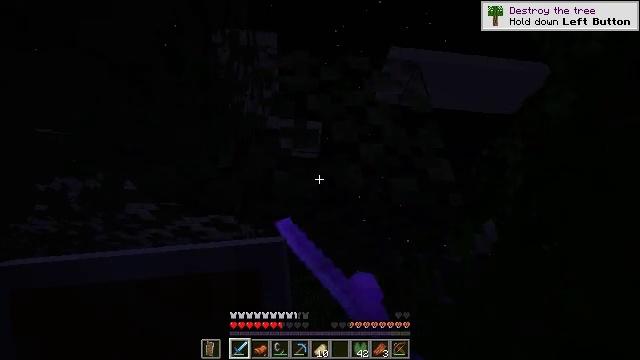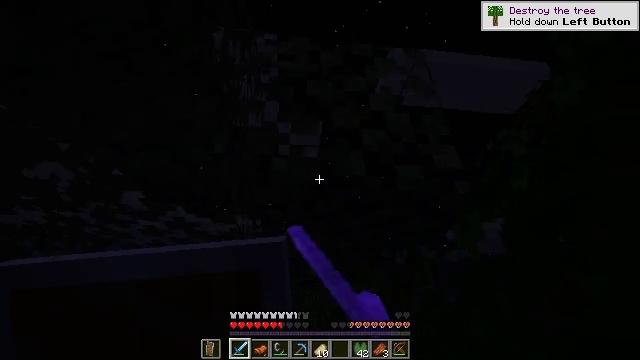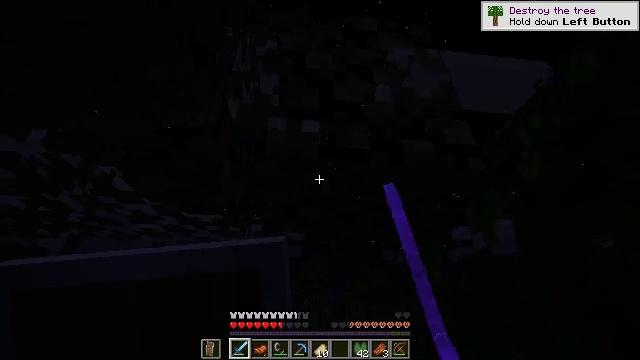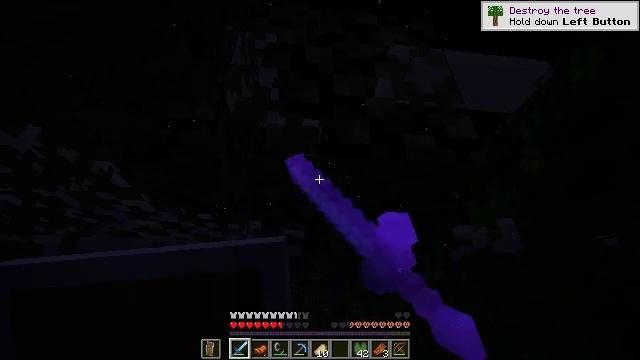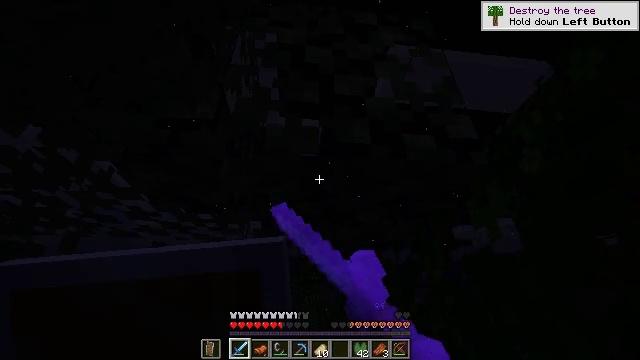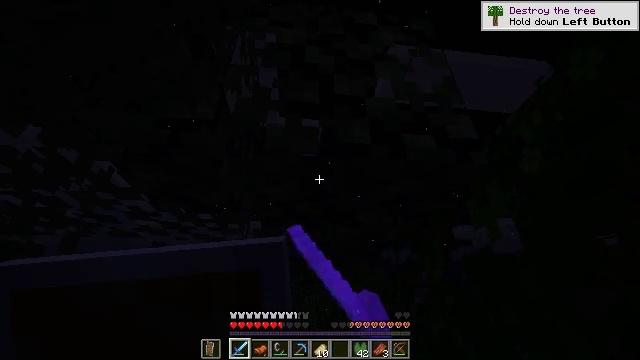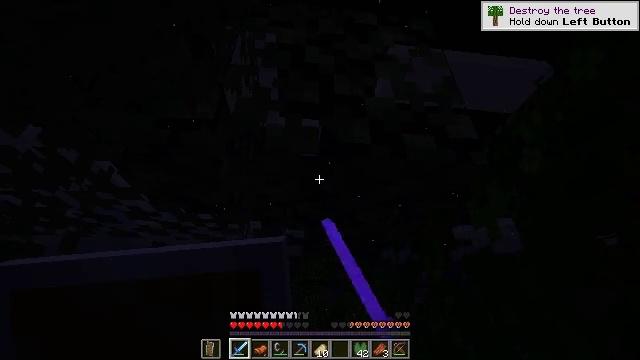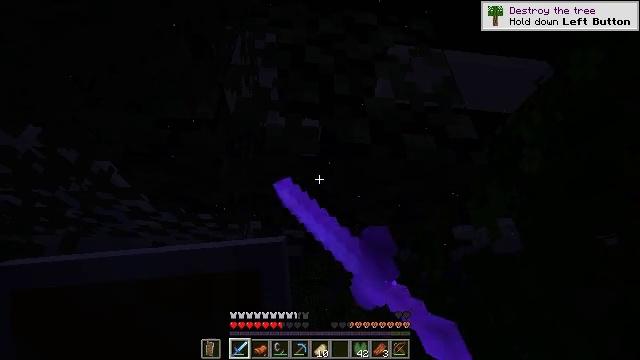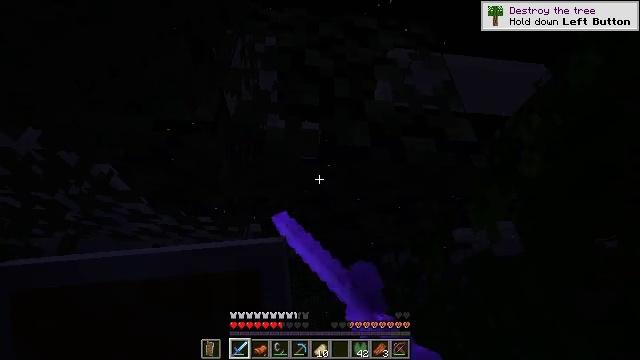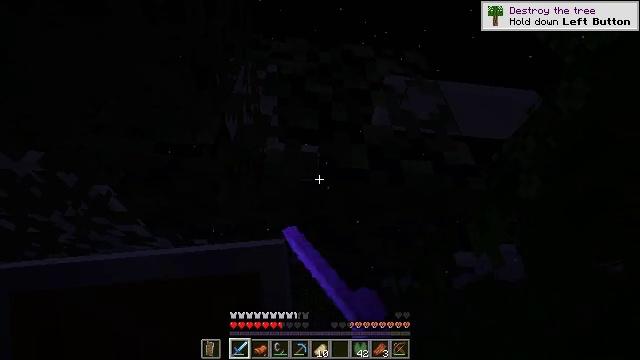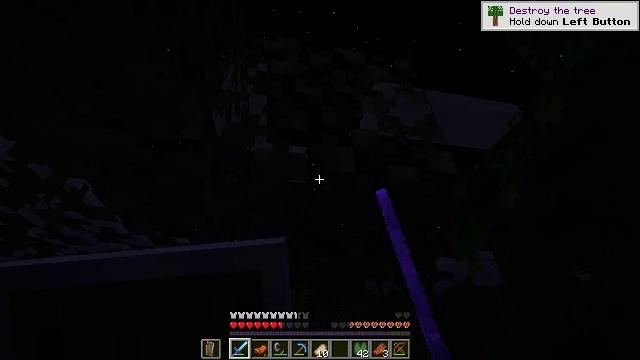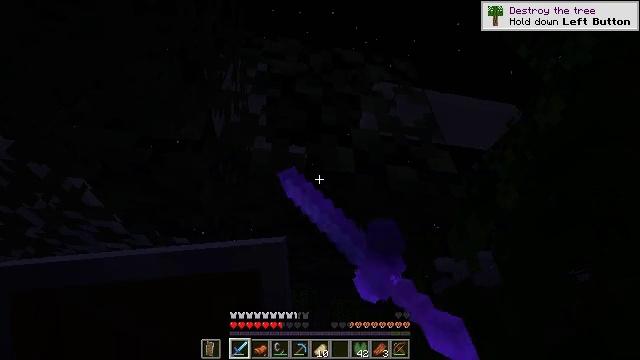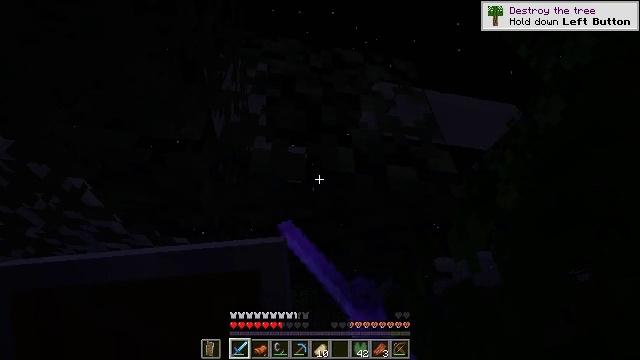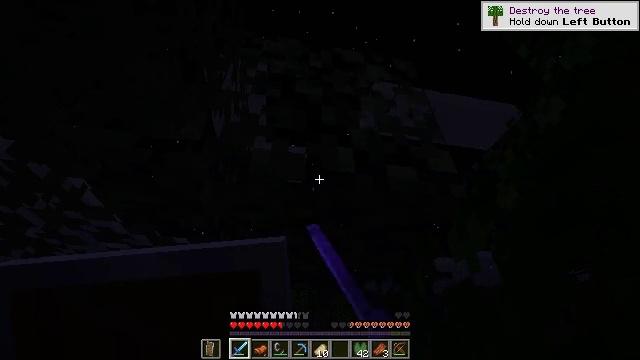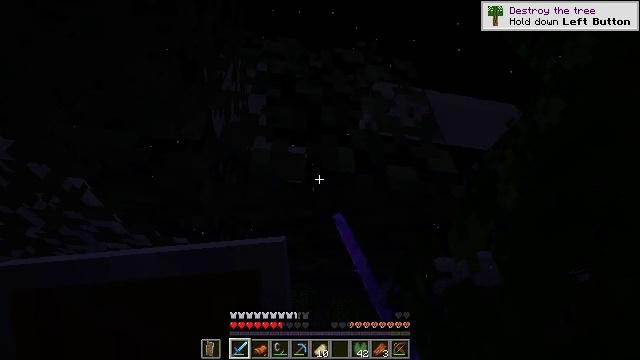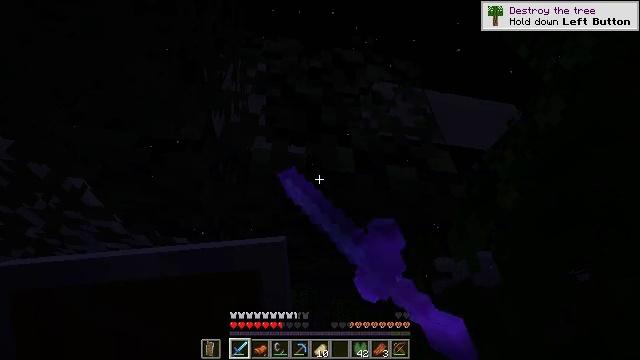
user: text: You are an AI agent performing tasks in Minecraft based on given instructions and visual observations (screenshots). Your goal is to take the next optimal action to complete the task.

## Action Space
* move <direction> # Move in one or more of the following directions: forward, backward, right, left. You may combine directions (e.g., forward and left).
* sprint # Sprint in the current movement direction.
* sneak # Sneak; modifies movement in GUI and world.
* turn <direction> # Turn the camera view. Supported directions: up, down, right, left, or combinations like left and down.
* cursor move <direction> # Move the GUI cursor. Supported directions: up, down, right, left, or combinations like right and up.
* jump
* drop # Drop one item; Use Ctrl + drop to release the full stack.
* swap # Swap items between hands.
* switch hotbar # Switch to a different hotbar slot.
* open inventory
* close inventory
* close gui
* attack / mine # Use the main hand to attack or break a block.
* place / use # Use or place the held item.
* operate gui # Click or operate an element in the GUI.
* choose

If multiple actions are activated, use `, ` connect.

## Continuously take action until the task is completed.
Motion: motion action
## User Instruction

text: Harvest birch leaves for decorations.
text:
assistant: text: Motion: move forward, attack / mine
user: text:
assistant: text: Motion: move forward, attack / mine
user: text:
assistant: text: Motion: move forward, attack / mine
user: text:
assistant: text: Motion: move forward, attack / mine
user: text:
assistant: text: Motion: move forward, attack / mine
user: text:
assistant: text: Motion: move forward, attack / mine
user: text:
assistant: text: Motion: move forward, attack / mine
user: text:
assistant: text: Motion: move forward, attack / mine
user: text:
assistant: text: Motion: move forward, turn right and up, attack / mine
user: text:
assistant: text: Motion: move forward, attack / mine
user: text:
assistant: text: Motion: move forward, attack / mine
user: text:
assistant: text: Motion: move forward, attack / mine
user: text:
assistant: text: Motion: move forward, attack / mine
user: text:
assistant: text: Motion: move forward, attack / mine
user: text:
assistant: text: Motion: move forward, attack / mine
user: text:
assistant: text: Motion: move forward, attack / mine
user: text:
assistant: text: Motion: move forward, attack / mine
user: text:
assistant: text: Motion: move forward, attack / mine
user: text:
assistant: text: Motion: move forward, attack / mine
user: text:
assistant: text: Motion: move forward, attack / mine
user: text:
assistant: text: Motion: move forward, attack / mine
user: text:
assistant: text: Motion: move forward, attack / mine
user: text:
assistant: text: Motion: move forward, attack / mine
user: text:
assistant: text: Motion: move forward, attack / mine
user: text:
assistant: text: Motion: move forward, attack / mine
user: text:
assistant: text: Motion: move forward, attack / mine
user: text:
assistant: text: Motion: move forward, attack / mine
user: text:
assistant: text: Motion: move forward, attack / mine
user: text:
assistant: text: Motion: move forward, attack / mine
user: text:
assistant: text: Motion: move forward, attack / mine